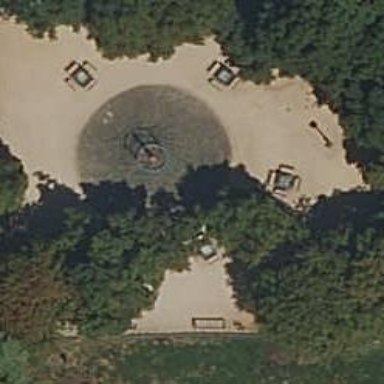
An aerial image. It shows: Picnic site for tourists.